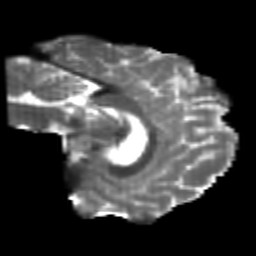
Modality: T2w
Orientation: sagittal
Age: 20
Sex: male
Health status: healthy
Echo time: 0.074 s